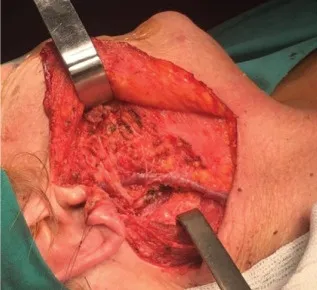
(a): Surgical procedure. Right superficial parotidectomy. Image shows a tumour lesion that affects nearly all the superficial lobe of the parotid gland.
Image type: medical_photograph (other_medical_photograph)